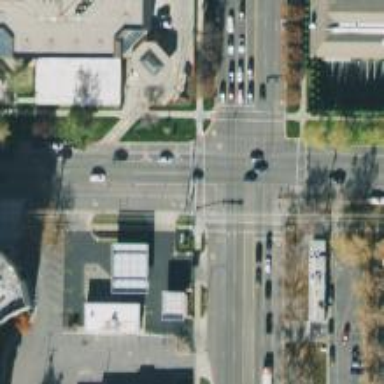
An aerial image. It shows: Crossing on the road with line markings.